Question: Here I have a JSON data as below:
'''
[
{"teacher":"Tom","student":[{"name":"stuA","project":"projectA"},{"name":"stuB","project":"projectB"}]},
{"teacher":"Jerry","student":[{"name":"stuC","project":"projectC"},{"name":"stuD","project":"projectD"},{"name":"stuE","project":"projectE"}]},
{"teacher":"Lee","student":[{"name":"stuF","project":"projectF"}]}
]
'''
And now I want to render it into an irregular table like the picture:

So how can I make it possible by using ng-repeat? It's really a confusing problem.
Here is the html code that makes the table above:
'''
<tr style="height:40px" >
<td rowspan="2" style="text-align:center;background:#FFD4D4;font-weight:bold;">Tom</td>
<td style="text-align:center;font-size:15px;font-weight:bold;">stuA</td>
<td style="text-align:left;padding-left:100px;font-size:15px;font-weight:bold;">projectA</td>
</tr>
<tr style="height:40px;">
<td style="text-align:center;font-size:15px;font-weight:bold;">stuB</td>
<td style="text-align:left;padding-left:100px;font-size:15px;font-weight:bold;">projectB</td>
</tr>
<tr style="height:40px">
<td rowspan="3" style="text-align:center;background:#FFD4D4;font-weight:bold;">Jerry</td>
<td style="text-align:center;font-size:15px;font-weight:bold;">stuC</td>
<td style="text-align:left;padding-left:100px;font-size:15px;font-weight:bold;">projectC</td>
</tr>
<tr style="height:40px;">
<td style="text-align:center;font-size:15px;font-weight:bold;">stuD</td>
<td style="text-align:left;padding-left:100px;font-size:15px;font-weight:bold;">projectD</td>
</tr>
<tr style="height:40px;">
<td style="text-align:center;font-size:15px;font-weight:bold;">stuE</td>
<td style="text-align:left;padding-left:100px;font-size:15px;font-weight:bold;">projectE</td>
</tr>
'''
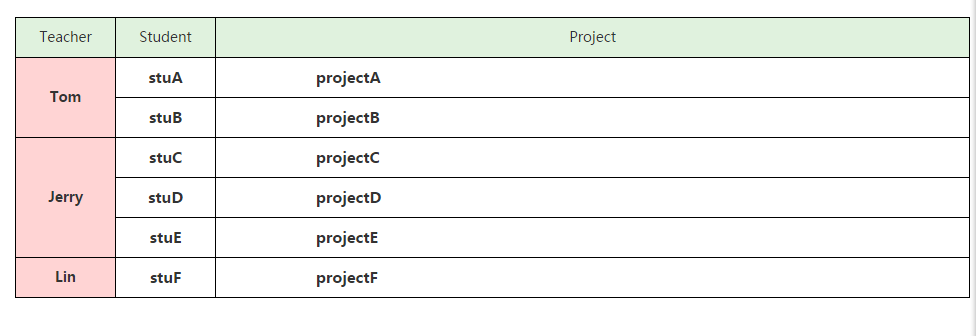
Answer: I'd suggest you to take use of 'tbody' tag so that we need to apply to 'ng-repeat' tag twice, that would do the trick for you.
'''
<table class="table table-bordered">
<thead></thead>
<tbody ng-repeat="teacher in teachers">
<tr ng-repeat="student in teacher.student">
<td ng-if="$first" rowspan="{{teacher.student.length}}">{{teacher.teacher}}</td>
<td>{{student.name}}</td>
<td>{{student.project}}</td>
</tr>
</tbody>
<tfoot></tfoot>
</table>
'''
<URL>